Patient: sex F, age 57
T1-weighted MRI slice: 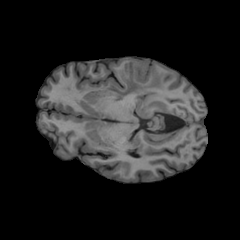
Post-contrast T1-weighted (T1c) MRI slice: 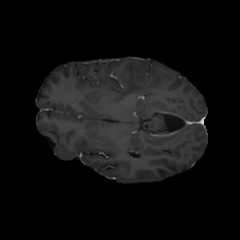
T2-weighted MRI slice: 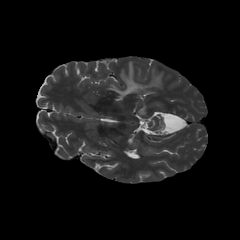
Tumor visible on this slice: yes
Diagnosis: Glioblastoma, IDH-wildtype
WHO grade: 4